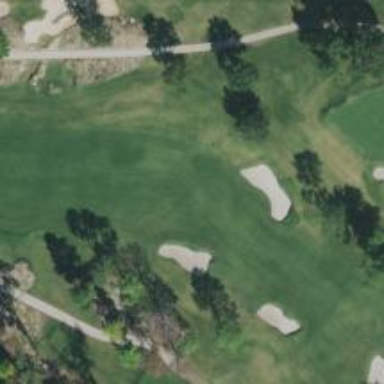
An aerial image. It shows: Grassy area designated as golf fairway.